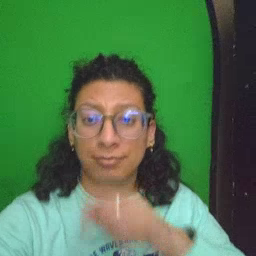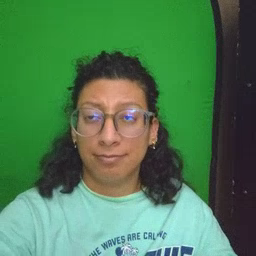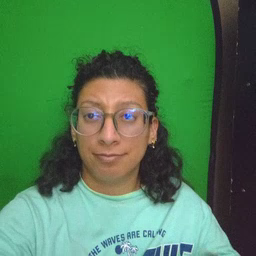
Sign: open